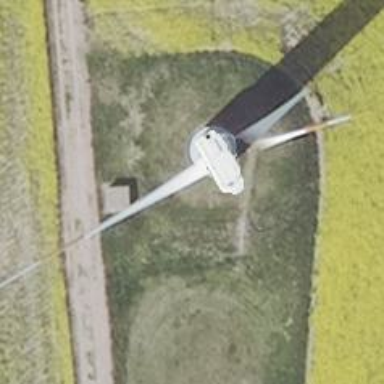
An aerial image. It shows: Wind generator powered by horizontal-axis wind turbine.